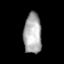
Tissue: lung
Cell type: T cells
Senescence score: 0.2295
Nuclear area (px): 711
Mean DAPI intensity: 170.712